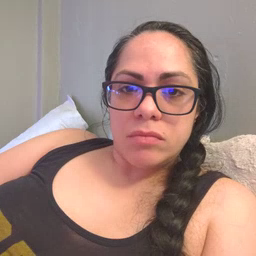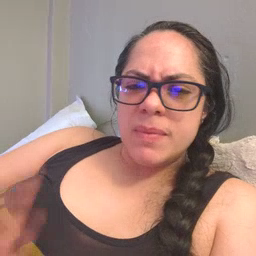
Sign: sleepy